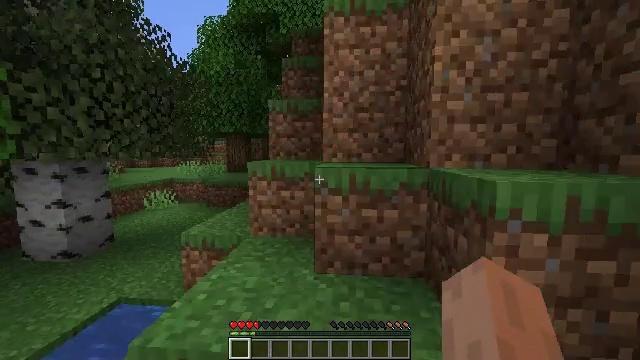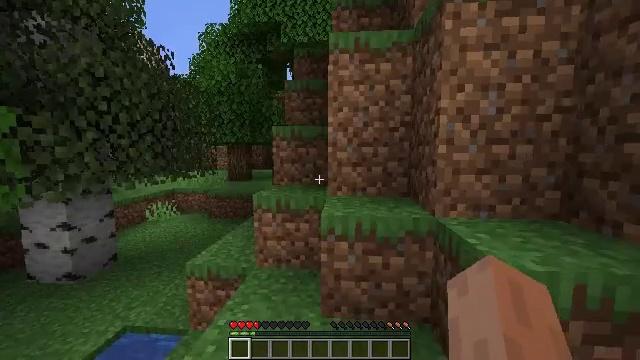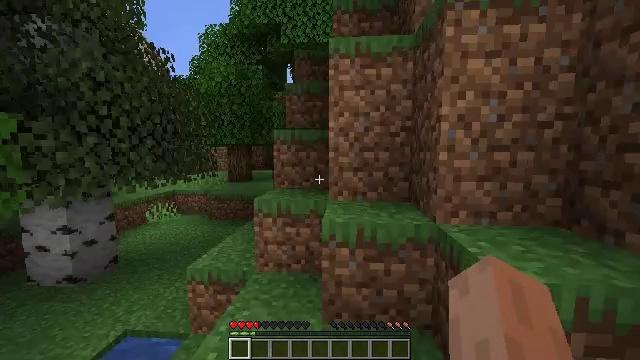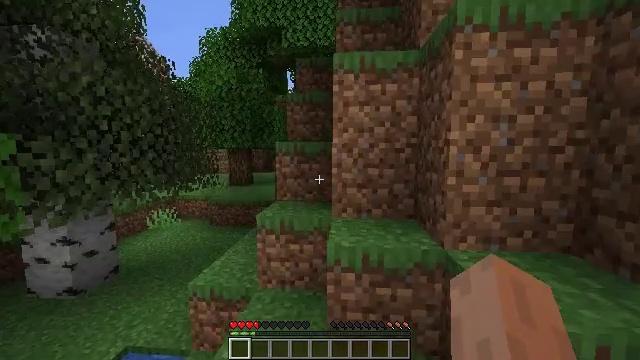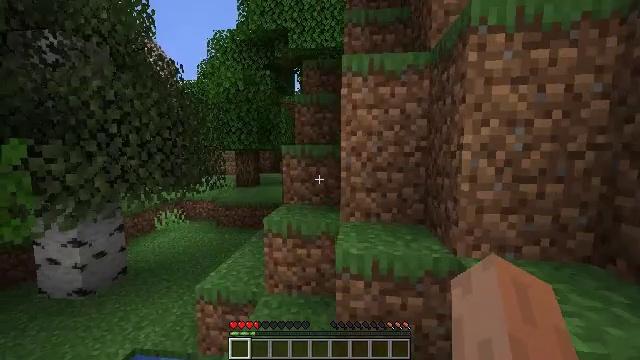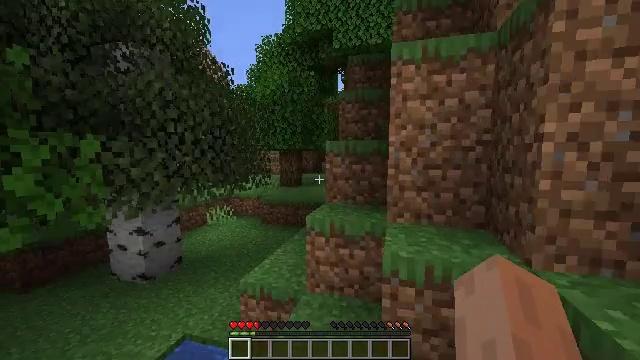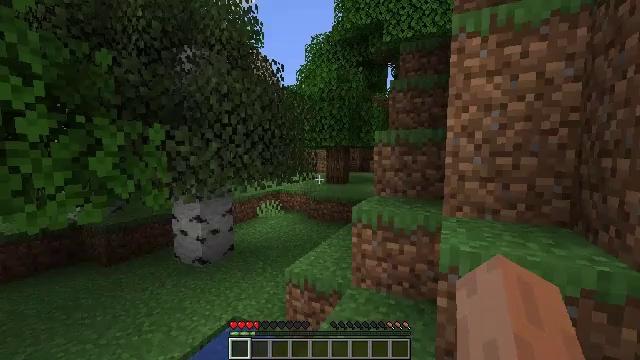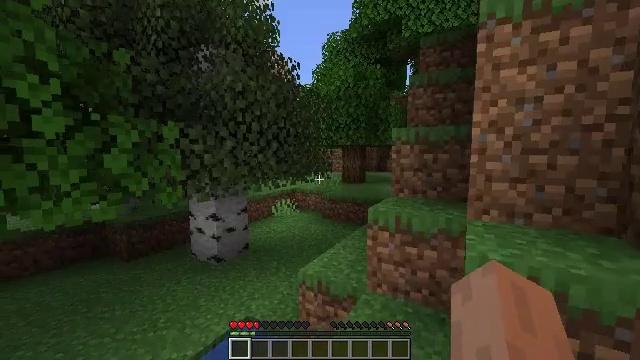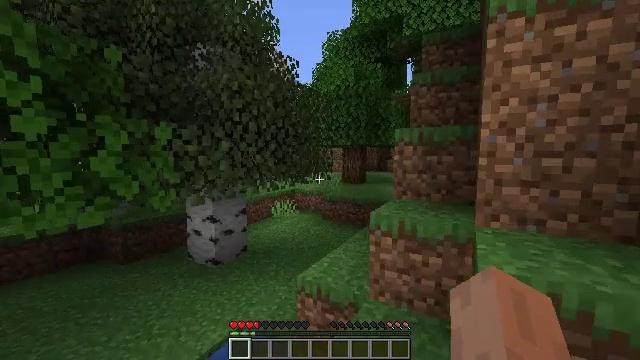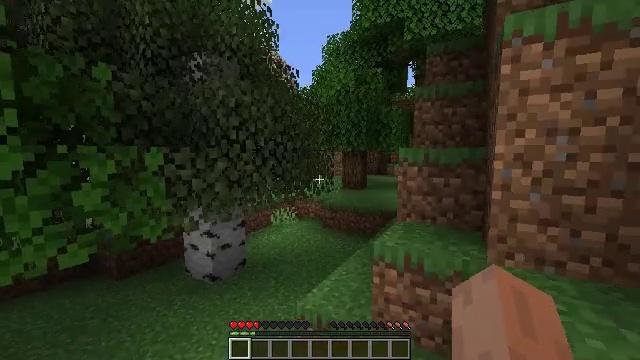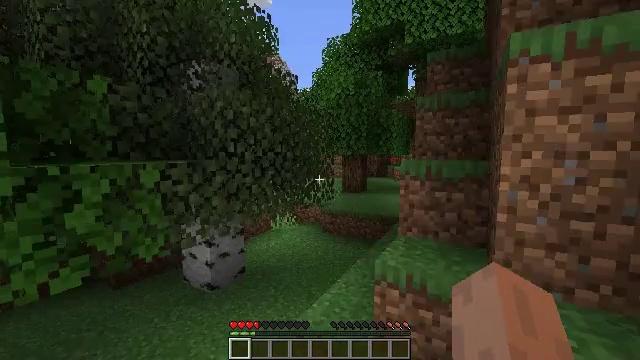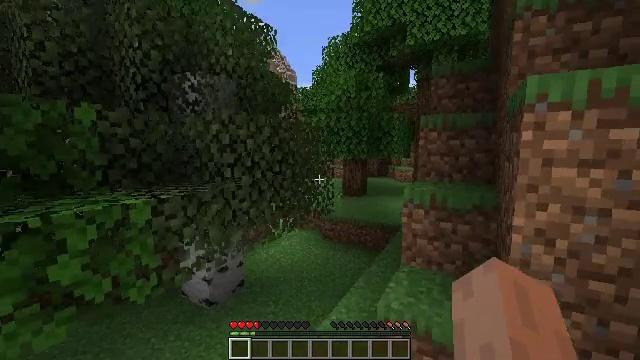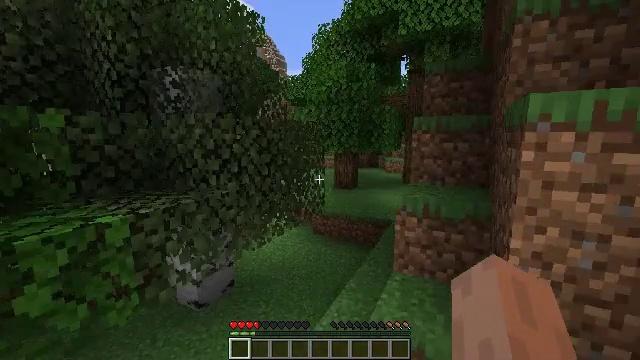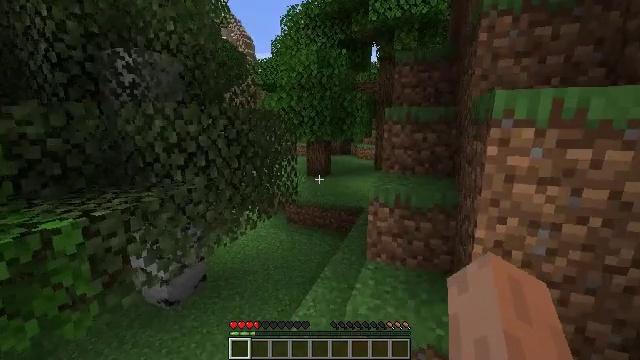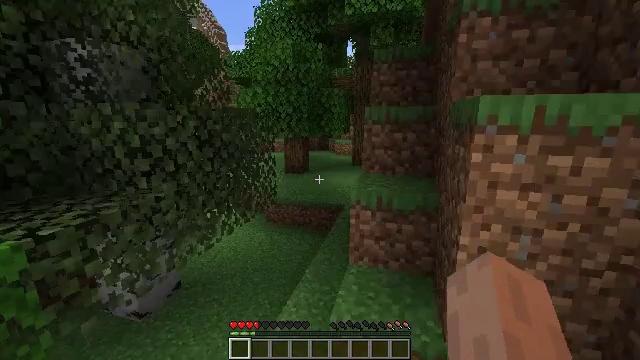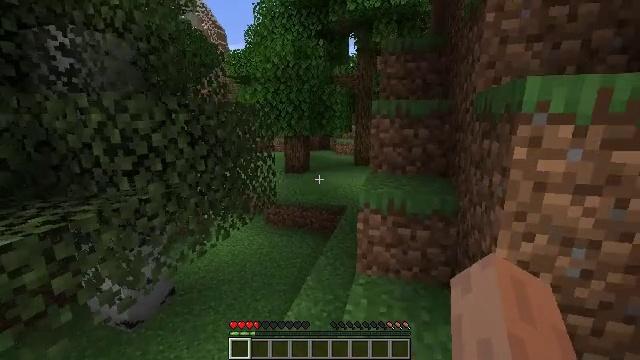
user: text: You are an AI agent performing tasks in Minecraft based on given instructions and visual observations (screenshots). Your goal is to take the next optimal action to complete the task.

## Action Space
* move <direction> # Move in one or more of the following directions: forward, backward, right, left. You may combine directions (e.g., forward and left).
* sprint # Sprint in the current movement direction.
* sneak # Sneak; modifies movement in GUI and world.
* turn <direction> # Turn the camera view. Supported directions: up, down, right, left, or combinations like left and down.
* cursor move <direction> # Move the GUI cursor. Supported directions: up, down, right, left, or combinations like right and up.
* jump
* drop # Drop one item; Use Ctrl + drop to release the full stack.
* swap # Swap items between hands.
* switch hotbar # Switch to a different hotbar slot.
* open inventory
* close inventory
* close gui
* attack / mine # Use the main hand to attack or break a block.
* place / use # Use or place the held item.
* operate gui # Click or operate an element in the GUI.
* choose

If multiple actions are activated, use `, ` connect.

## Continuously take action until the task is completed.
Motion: motion action
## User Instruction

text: Remove birch leaves from trees.
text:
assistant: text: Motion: move forward, sprint, jump
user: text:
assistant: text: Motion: move forward, sprint, jump
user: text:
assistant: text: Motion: move forward, sprint, jump
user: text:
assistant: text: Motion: move forward, sprint, turn left, jump
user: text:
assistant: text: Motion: move forward, sprint, turn left, jump
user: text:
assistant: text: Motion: move forward, sprint, turn left, jump
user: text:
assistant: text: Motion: move forward, sprint, turn left, jump
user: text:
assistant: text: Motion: move forward, jump
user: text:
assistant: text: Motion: move forward, jump
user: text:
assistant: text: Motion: move forward, jump
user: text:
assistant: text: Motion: move forward, turn down, jump
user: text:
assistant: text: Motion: move forward, turn right and down, jump
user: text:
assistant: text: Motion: move forward, turn right and down, jump
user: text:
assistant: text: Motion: move forward, turn right and down, jump
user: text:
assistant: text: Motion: move forward, jump
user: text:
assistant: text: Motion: move forward, jump
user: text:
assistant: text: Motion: move forward, jump
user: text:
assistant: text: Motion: move forward, jump
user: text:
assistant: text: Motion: move forward, jump
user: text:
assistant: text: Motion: move forward, jump
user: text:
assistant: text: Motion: move forward, jump
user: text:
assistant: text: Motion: move forward, jump
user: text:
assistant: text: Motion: move forward, jump
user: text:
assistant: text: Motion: move forward, jump
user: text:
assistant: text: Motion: move forward, jump
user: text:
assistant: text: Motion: move forward, jump
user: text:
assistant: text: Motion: move forward, jump
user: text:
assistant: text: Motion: move forward, jump
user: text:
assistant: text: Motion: move forward, turn right, jump
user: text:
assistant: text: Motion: move forward, turn right, jump